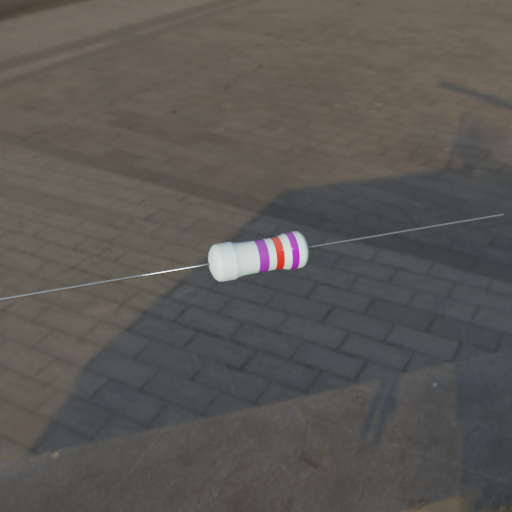
Resistor colour bands (in order): violet, red, violet